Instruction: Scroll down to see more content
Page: traveler
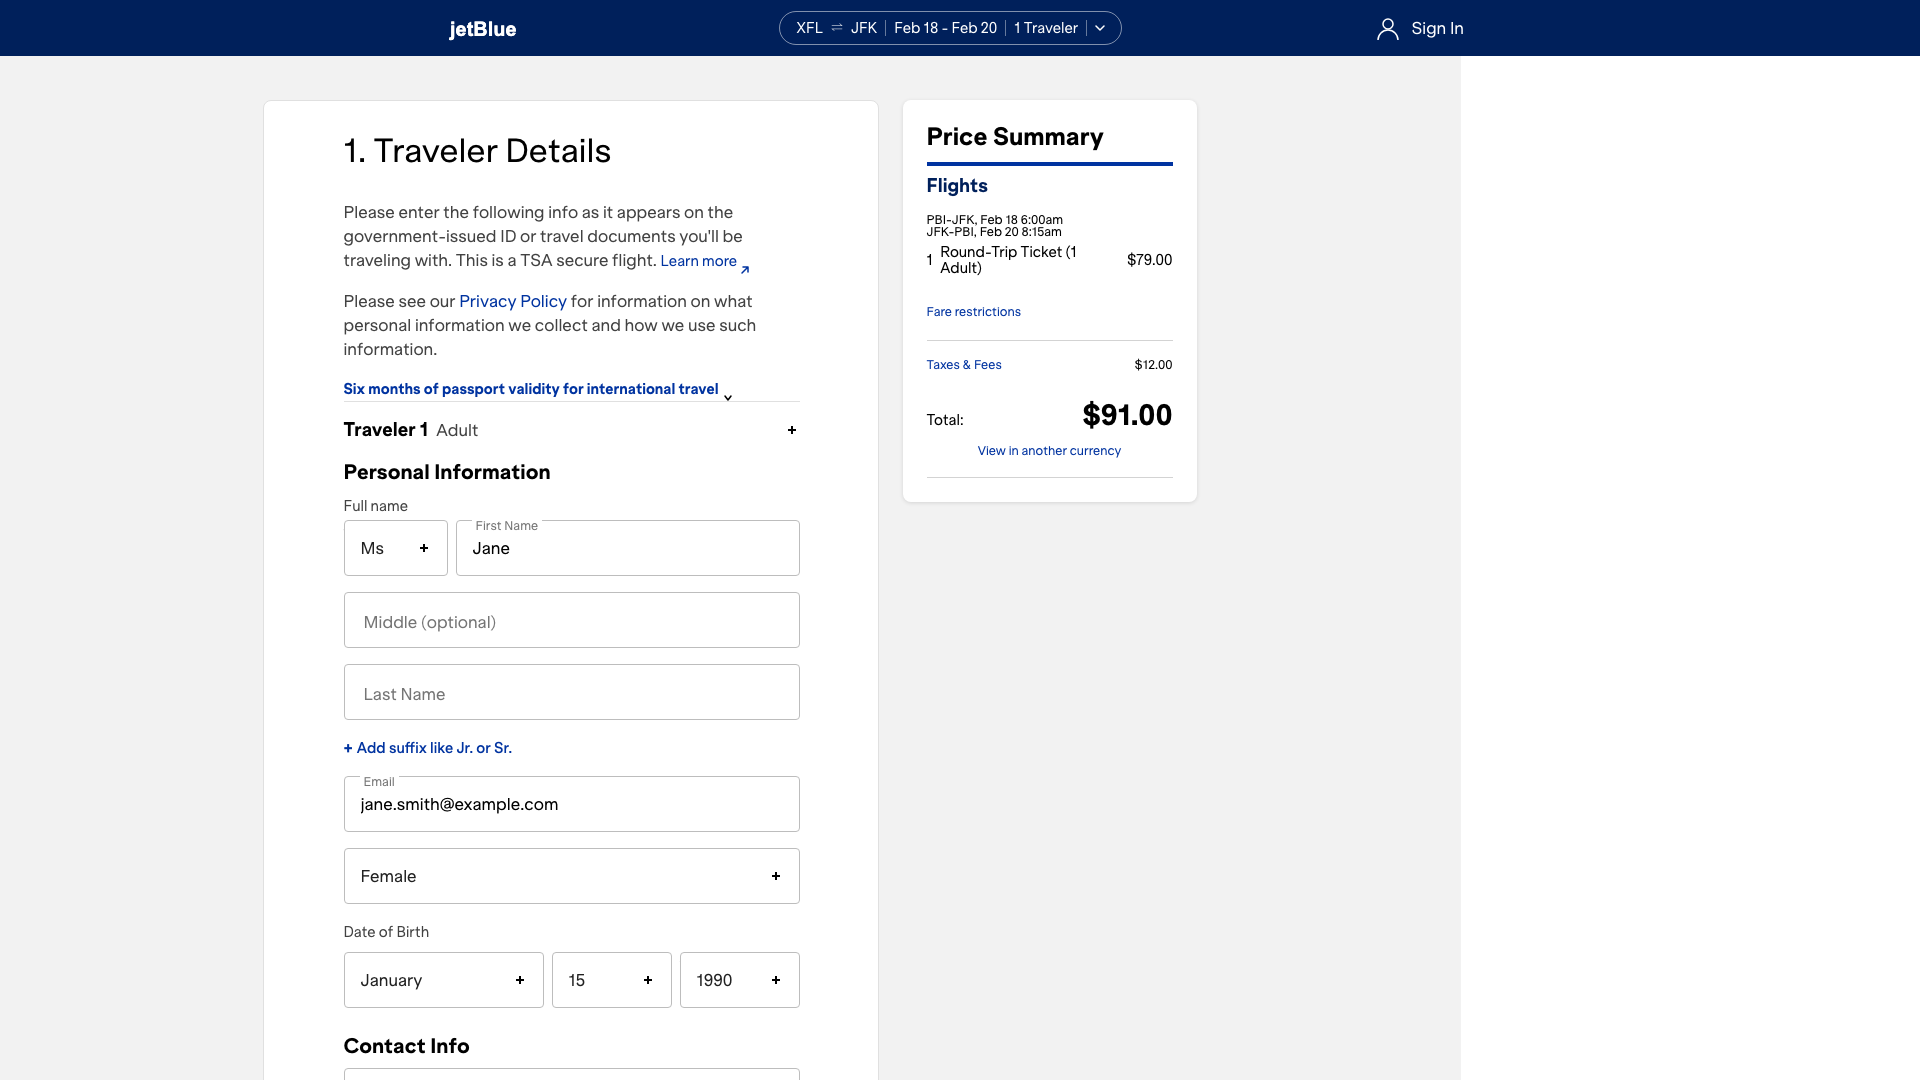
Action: scroll